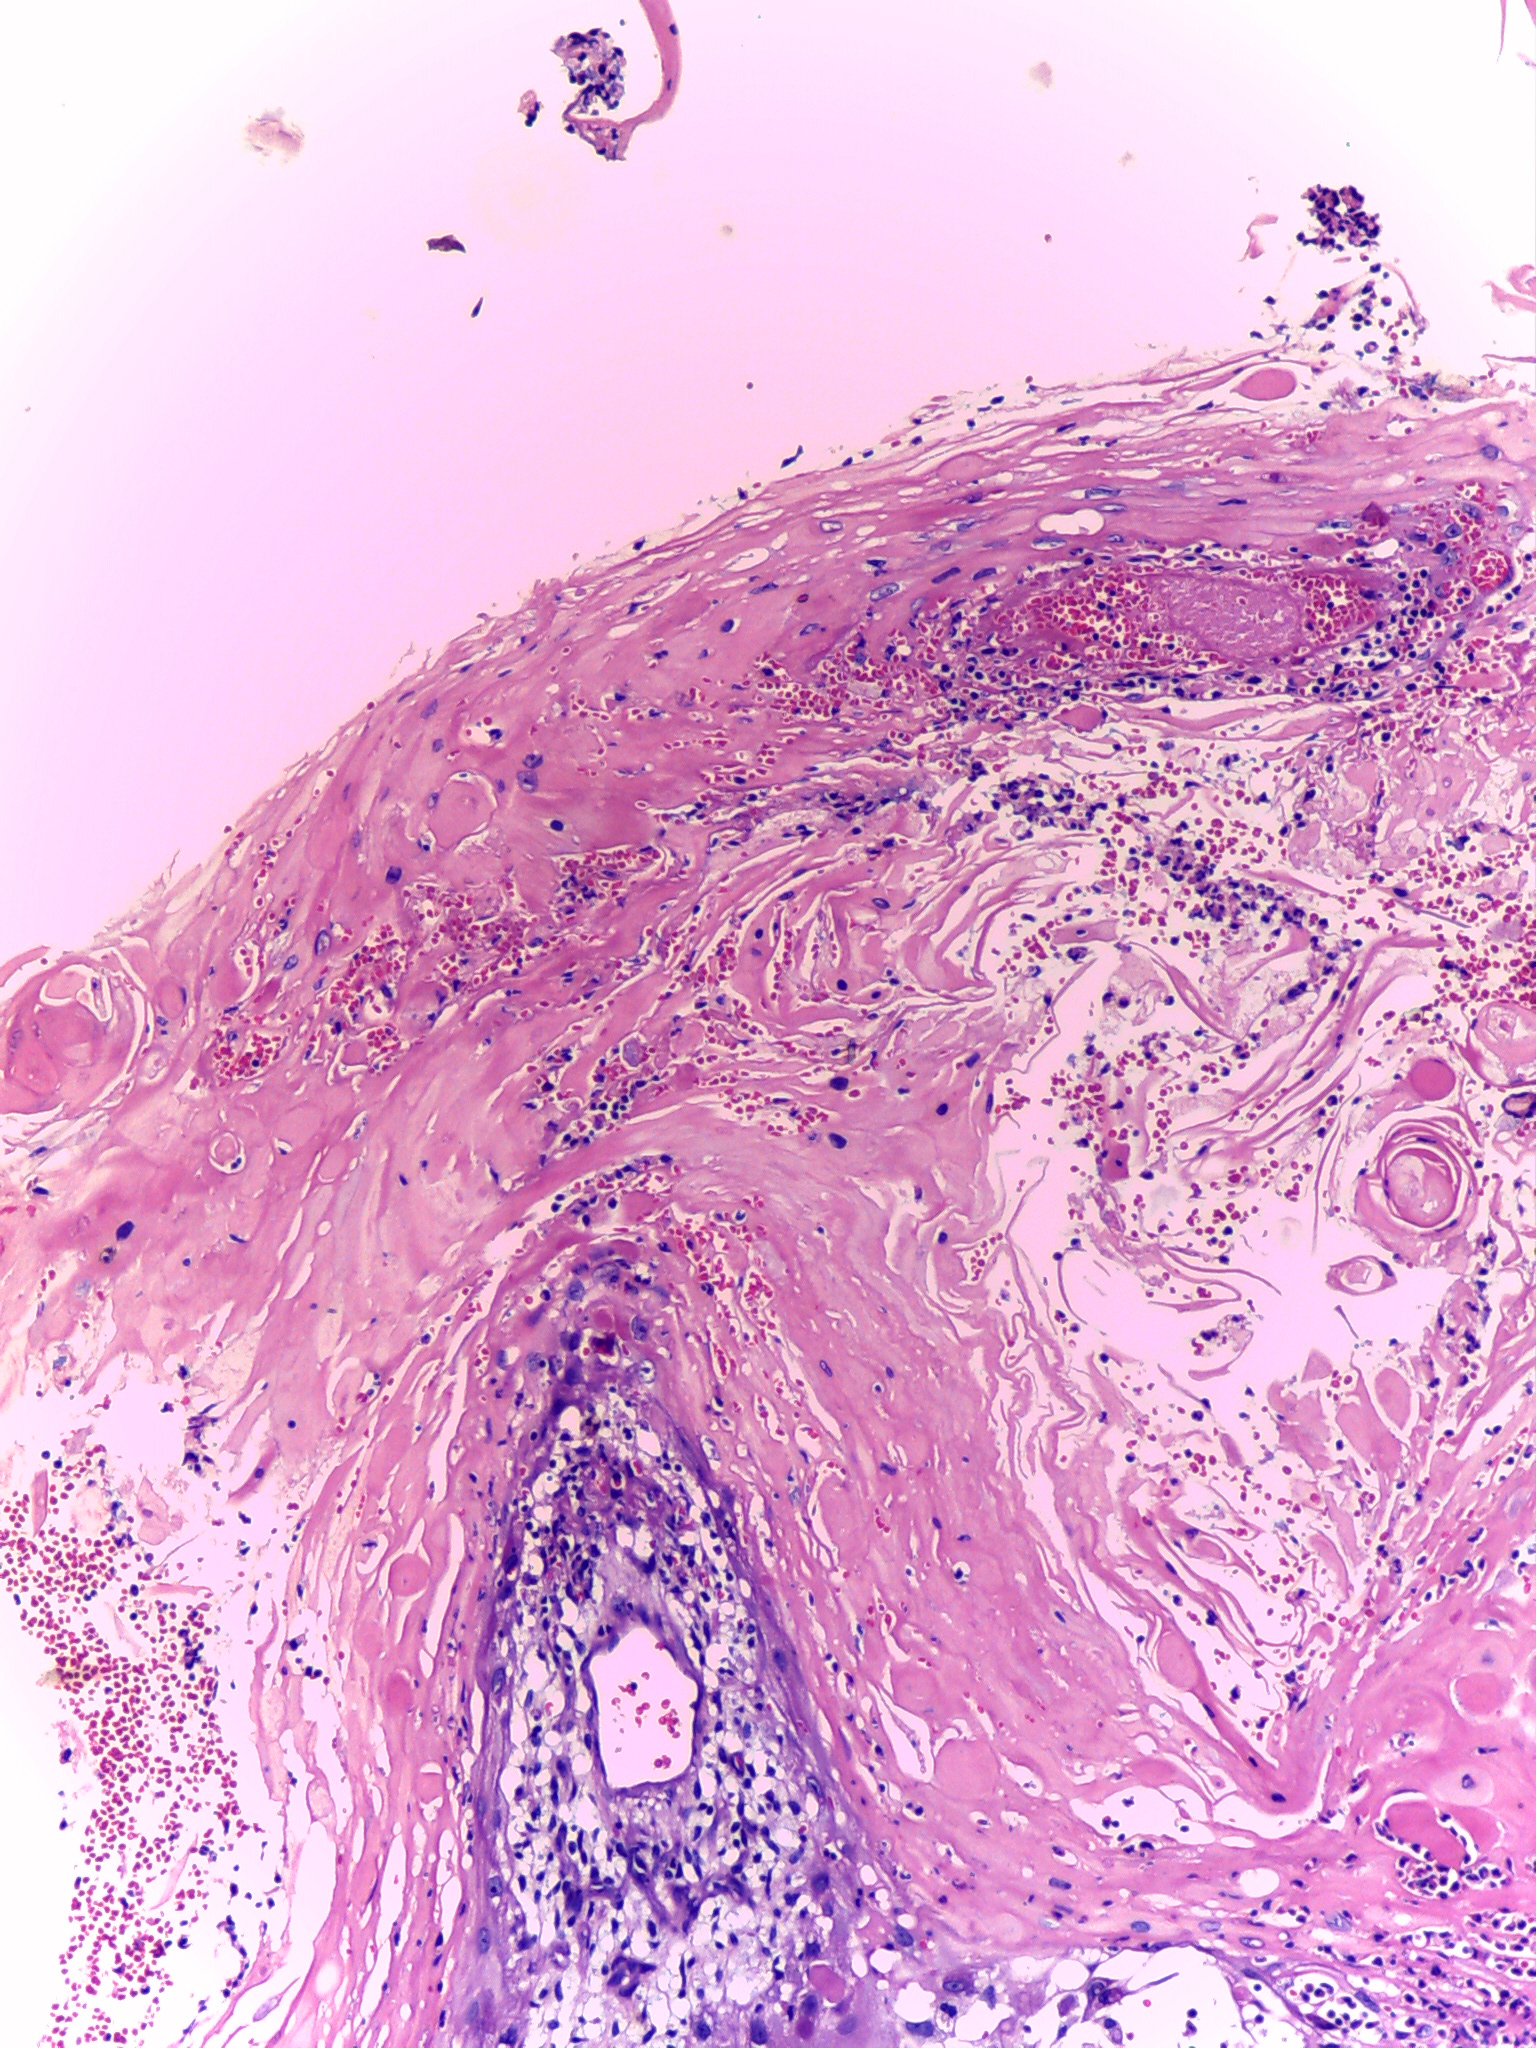
Diagnosis: OSCC